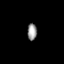
Tissue: lung
Cell type: Others
Senescence score: 0.237
Nuclear area (px): 157
Mean DAPI intensity: 148.955